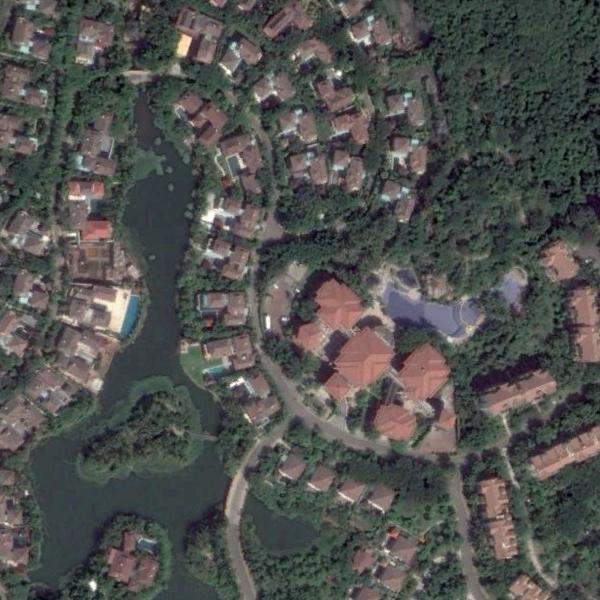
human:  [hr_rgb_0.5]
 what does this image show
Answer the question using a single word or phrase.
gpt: medium residential